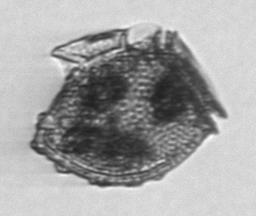
Label: Dinophysis_norvegica